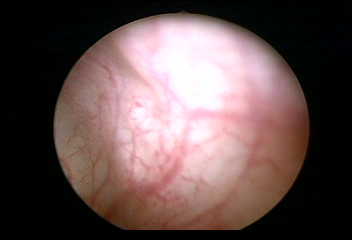
Modality: WLC
Class: Normal mucosa
Bladder cancer association: No